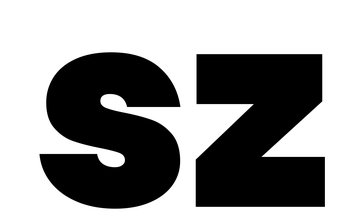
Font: Poppins-Black